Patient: sex M, age 67
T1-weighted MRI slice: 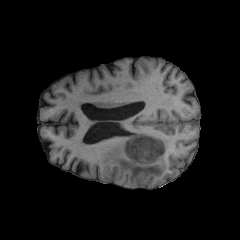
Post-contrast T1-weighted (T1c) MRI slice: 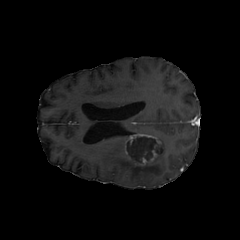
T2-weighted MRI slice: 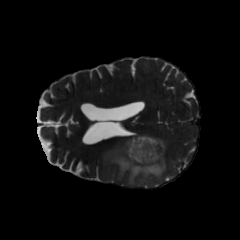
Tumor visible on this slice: yes
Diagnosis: Glioblastoma, IDH-wildtype
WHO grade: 4